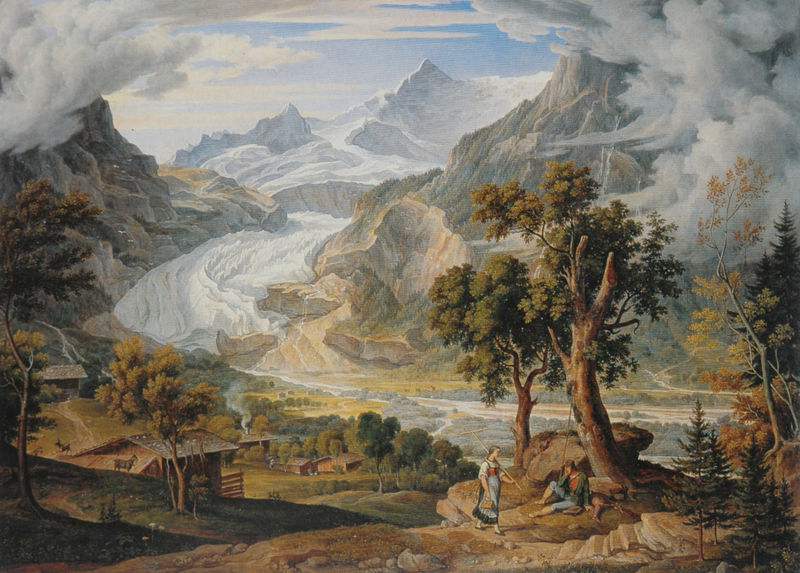
Titel: Der Untere Grindelwaldgletscher
Künstler: Joseph Anton Koch
Standort: Wroclaw (Breslau)
Institution: Muzeum Narodowe we Wroclawiu
Schlagwörter: baum, berg, blau, blätter, dunkel, felsen, gemälde, gestein, himmel, laub, mann, schatten, wasser, weiß, wolken, baumstämme, bäume, fluss, gelb, grün, landschaft, menschen, mädchen, ocker, see, sitzen, äste, braun, frau, grau, hell, holz, hut, kleid, licht, pastell, schwarz, dach, eis, haus, rot, schnee, tier, tiere, weg, wiese, wolke, beige, gespräch, malerei, rahmen, stein, steine, öl, ast, bach, baumstamm, feld, horizont, häuser, hügel, kalt, natur, stamm, zweige, büsche, gebüsch, gehen, hütte, pfad, rauch, sonne, boden, land, gold, sitzend, paar, blatt, pflanzen, tal, wald, arbeit, bauern, genre, kamin, stock, schürze, gischt, magd, sommer, ruhe, italien, mieder, schuhe, stab, feldarbeit, berge, bergig, fels, felswand, gebirge, gipfel, gletscher, dorf, dächer, nebel, alm, geröll, hochgebirge, lawine, herbst, hof, hütten, idylle, pause, rast, romantik, sturzbach, tannen, dampf, gewalt, stämme, treppe, wogen, essen, kraft, stufen, nazarener, baumkrone, frühling, senke, strümpfe, veranda, scheune, wandern, alpen, gletscherzunge, idyll, tanne, tracht, biedermeier, jäger, reh, holzhütte, wanderer, stall, gehöft, nadelholz, schwaden, wanderstab, hirte, hirten, ausruhen, ziege, holzhaus, gewölk, wanderung, scheunen, blockhaus, bergmassiv, stadel, wildbach, bergen, ziegen, alp, gemse, rechen, fra, kommen, blockhütte, gebirgshütte, wucht, geißen, blatter, rinssale, tanne tannen